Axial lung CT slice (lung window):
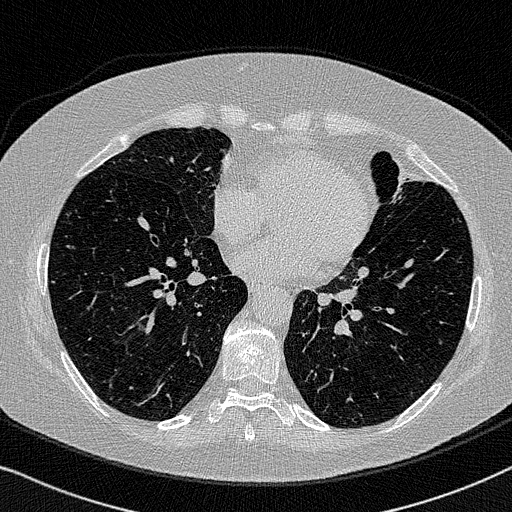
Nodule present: no